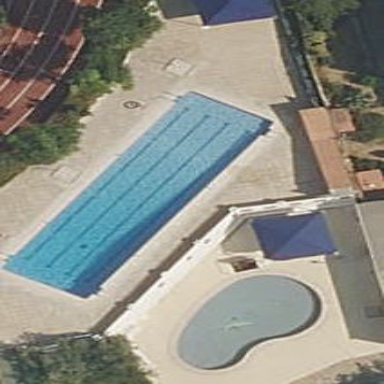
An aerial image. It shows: Swimming pool located in leisure land.